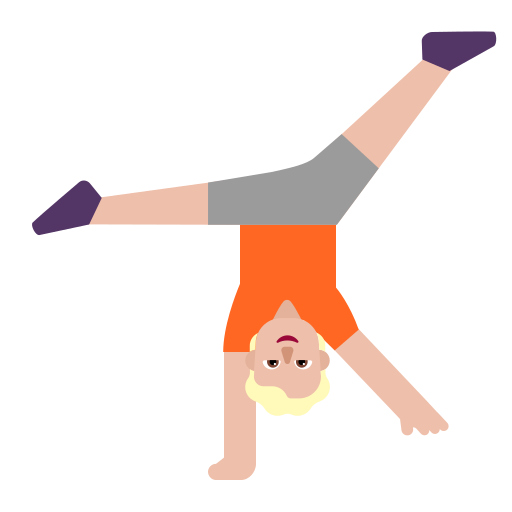
person cartwheeling flat  light